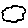
Label: cloud